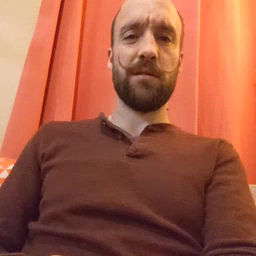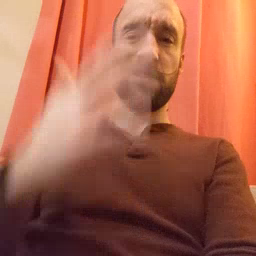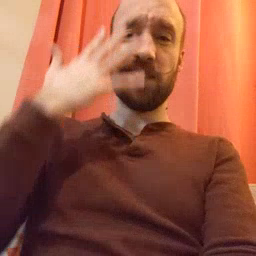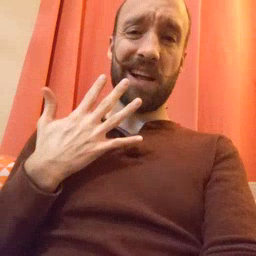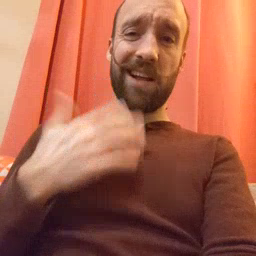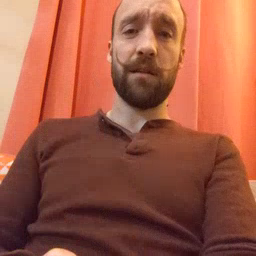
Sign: sad